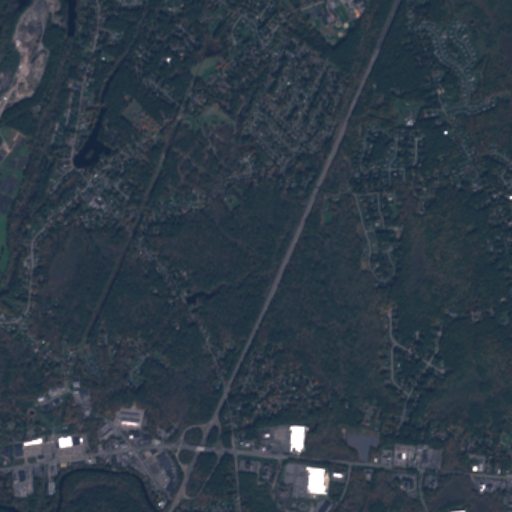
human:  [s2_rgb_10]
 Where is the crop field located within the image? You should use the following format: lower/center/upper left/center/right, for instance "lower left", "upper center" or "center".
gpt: The crop field is located in the upper left of the image.
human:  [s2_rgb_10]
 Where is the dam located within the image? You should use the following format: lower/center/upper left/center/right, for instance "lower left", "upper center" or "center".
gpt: The dam is located in the upper left of the image.
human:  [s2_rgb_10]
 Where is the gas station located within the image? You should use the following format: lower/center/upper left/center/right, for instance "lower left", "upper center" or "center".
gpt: The gas station is located in the lower left of the image.
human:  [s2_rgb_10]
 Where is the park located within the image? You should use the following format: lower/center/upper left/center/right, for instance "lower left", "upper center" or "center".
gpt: The park is located in the upper of the image.
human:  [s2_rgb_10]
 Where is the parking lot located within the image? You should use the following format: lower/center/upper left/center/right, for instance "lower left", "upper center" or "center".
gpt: The parking lot is located in the left of the image.
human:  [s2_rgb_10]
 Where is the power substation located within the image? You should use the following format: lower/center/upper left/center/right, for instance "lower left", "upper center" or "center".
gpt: The power substation is located in the lower left of the image.
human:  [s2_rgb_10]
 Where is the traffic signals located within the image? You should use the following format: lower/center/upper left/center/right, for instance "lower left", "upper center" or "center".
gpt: The traffic signals is located in the lower left of the image.
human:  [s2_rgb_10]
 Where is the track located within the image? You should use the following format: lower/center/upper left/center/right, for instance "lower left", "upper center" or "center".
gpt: There is no track in the image.